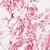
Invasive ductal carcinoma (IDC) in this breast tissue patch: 0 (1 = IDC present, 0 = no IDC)